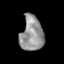
Tissue: prostate
Cell type: T cells
Senescence score: 0.3017
Nuclear area (px): 773
Mean DAPI intensity: 149.109